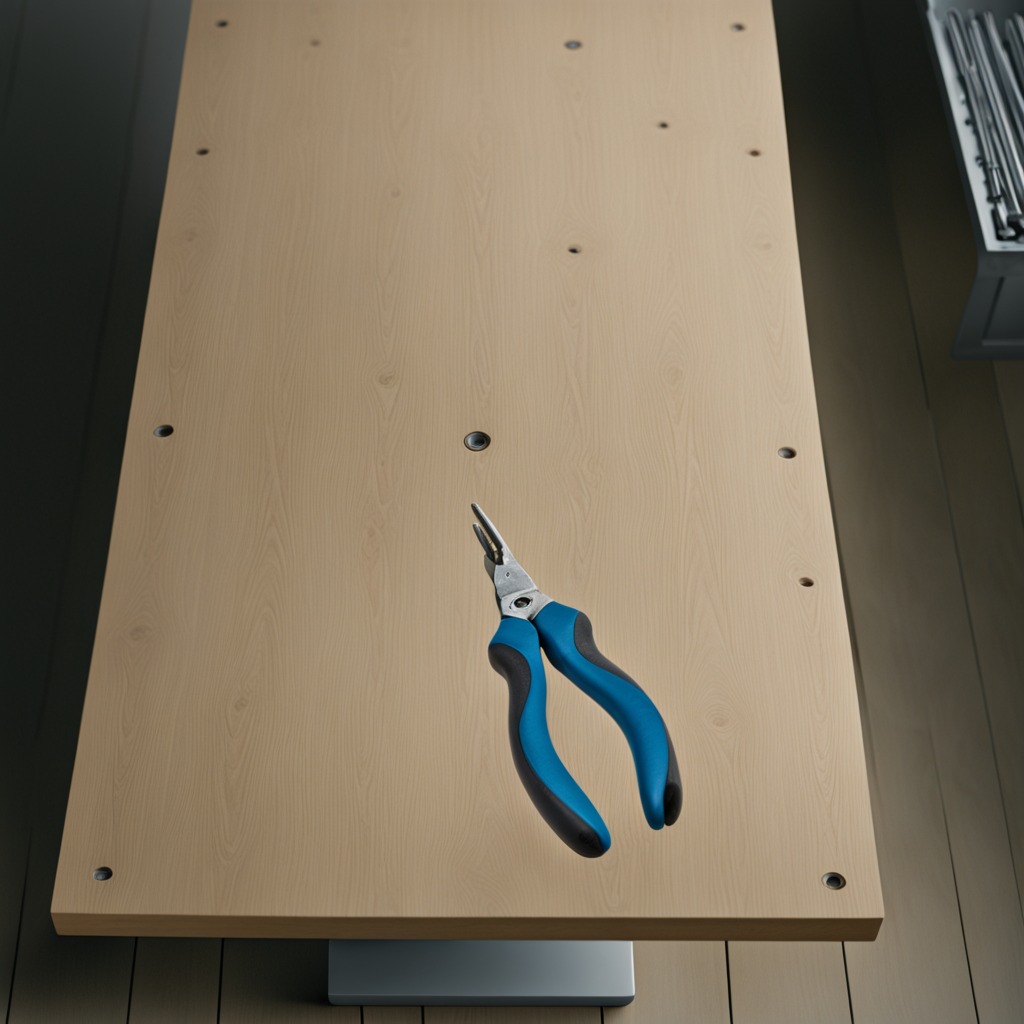
A plier is lying on the workbench.